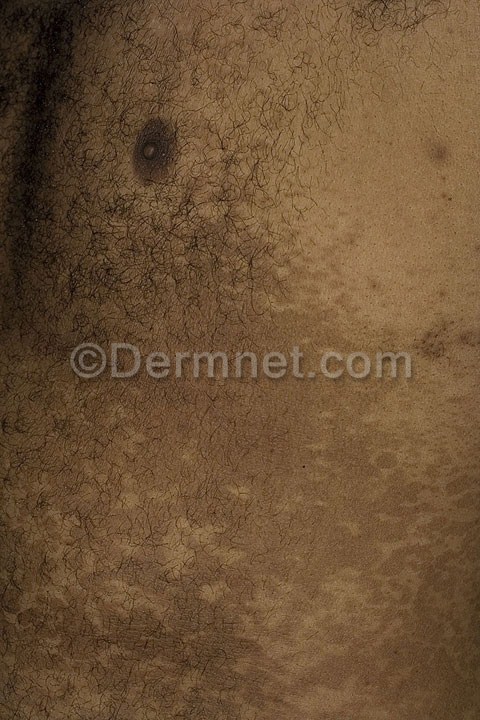
Disease: Tinea Ringworm Candidiasis and other Fungal Infections